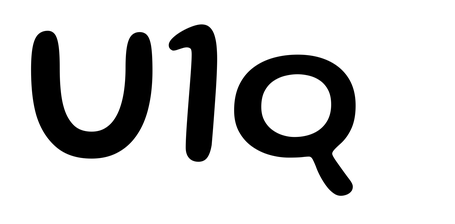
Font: Gluten_Regular